Question: My MainActivity is set orientation by horizontal, it includes 2 Framelayout.
'''
<LinearLayout xmlns:android="http://schemas.android.com/apk/res/android"
xmlns:tools="http://schemas.android.com/tools"
android:layout_width="match_parent"
android:layout_height="match_parent"
android:orientation="horizontal"
android:weightSum="1"
tools:context="com.example.helloandroid.MainActivity" >
<FrameLayout
android:id="@+id/framelayout1"
android:layout_width="wrap_content"
android:layout_height="match_parent"
android:layout_weight="0.5" >
</FrameLayout>
<FrameLayout
android:id="@+id/framelayout2"
android:layout_width="wrap_content"
android:layout_height="match_parent"
android:layout_weight="0.5" >
</FrameLayout>
</LinearLayout>
'''
from MainActivity.java, frameLayout1 add some buttons programmatically , these buttons are set position random by this code belows:
'''
private void addNumbers(){ // Numbers is set with random position
for (int i = 1; i < 3; i++) {
Button btn = new Button(this);
btn.setText("" + i);
btn.setId(i);
FrameLayout.LayoutParams lp = new FrameLayout.LayoutParams(50, 50);
int leftMargin = new Random().nextInt(widthScreen/2 - btnSize );
int topMargin = new Random().nextInt(heightScreen - btnSize);
lp.leftMargin = leftMargin;
lp.topMargin = topMargin;
btn.setLayoutParams(lp);
framelayout1.addView(btn);
//framelayout2.addView(btn);
}
}
'''
And I want to make framelayout2 has a same layout with framelayout1 look like this image

So, how can I copy layout of framelayout1 to framelayout2?
And How can recognize onclick event of buttons is on framelayout1 or framelayout2?
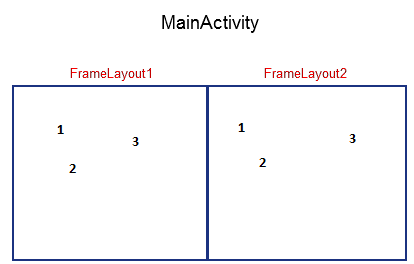
Answer: Try following sample code,
'''
private void addNumbers(){ // Numbers is set with random position
for (int i = 1; i < 3; i++) {
Button btn1 = new Button(this);
Button btn2 = new Button(this);
btn1.setOnClickListener(listener1);
btn2.setOnClickListener(listener2); // here using different listener
btn1.setText("" + i);
btn2.setText("" + i); //same text
FrameLayout.LayoutParams lp = new FrameLayout.LayoutParams(50, 50);
int leftMargin = new Random().nextInt(widthScreen/2 - btnSize );
int topMargin = new Random().nextInt(heightScreen - btnSize);
lp.leftMargin = leftMargin;
lp.topMargin = topMargin;
btn1.setLayoutParams(lp);
btn2.setLayoutParams(lp); //same lp
framelayout1.addView(btn1);
framelayout2.addView(btn2);
}
}
'''